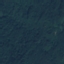
Label: Forest